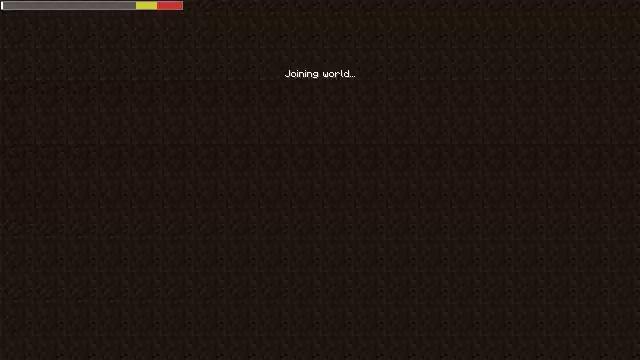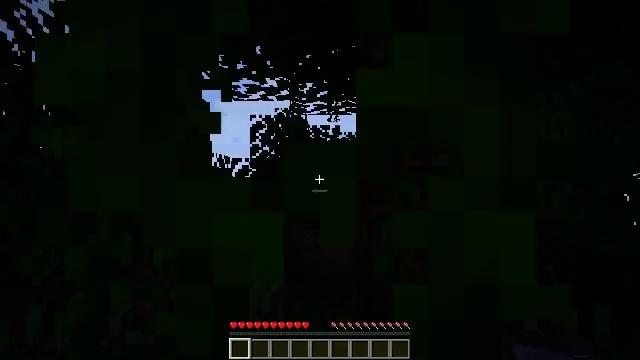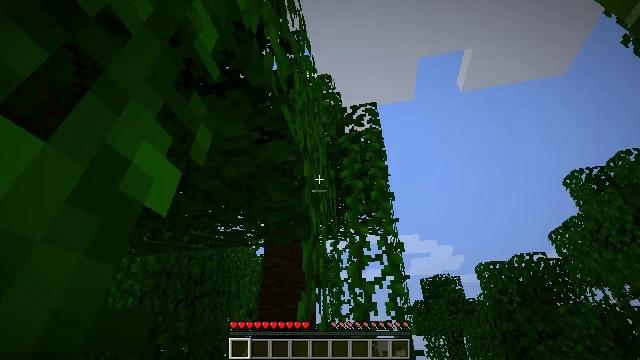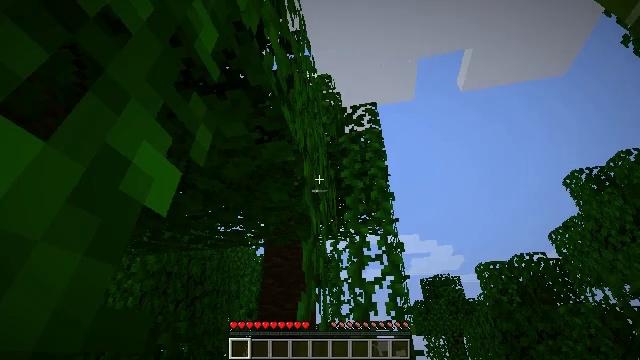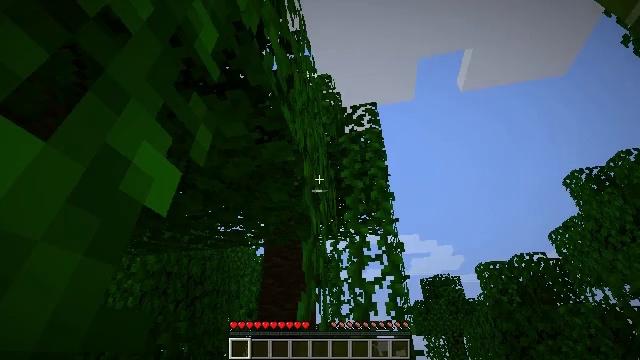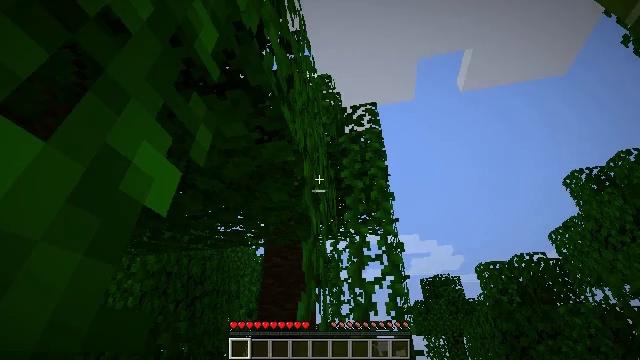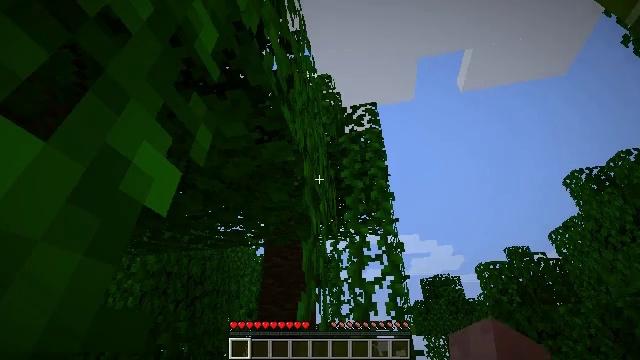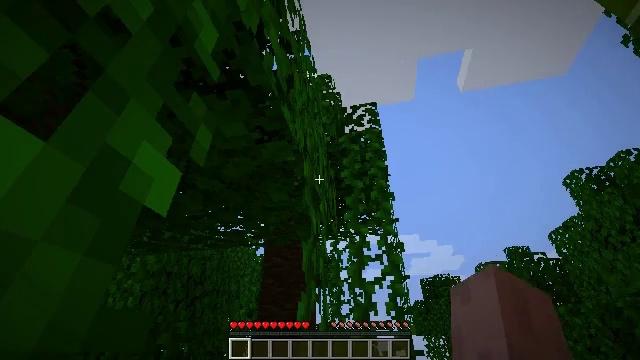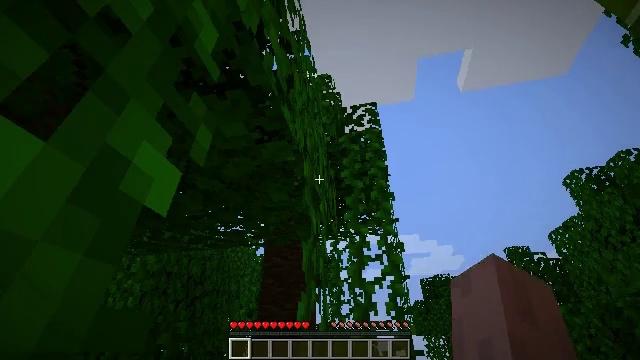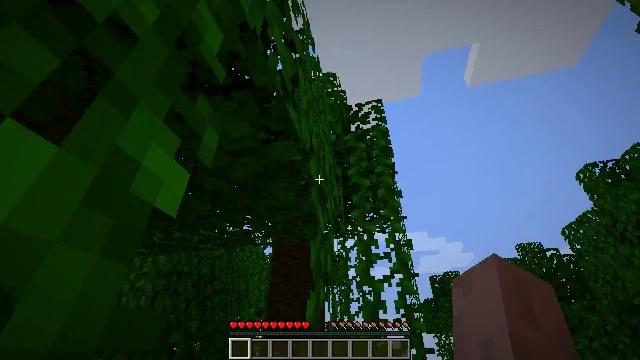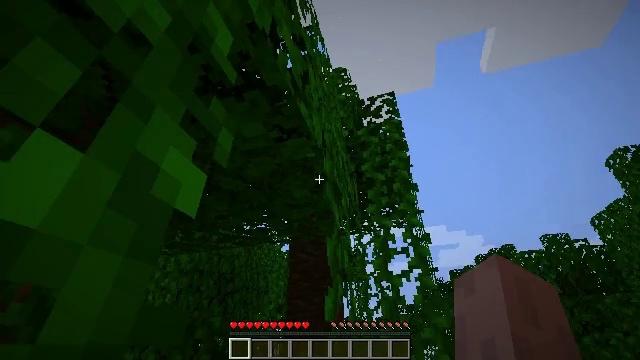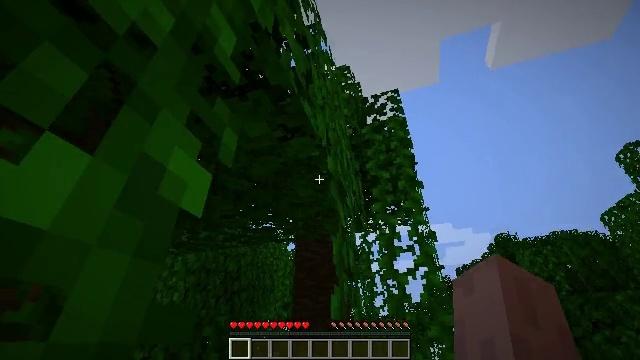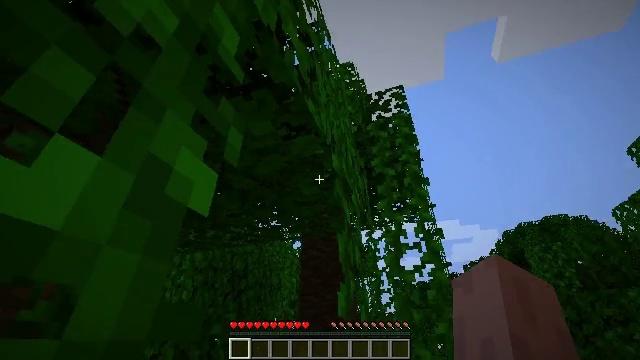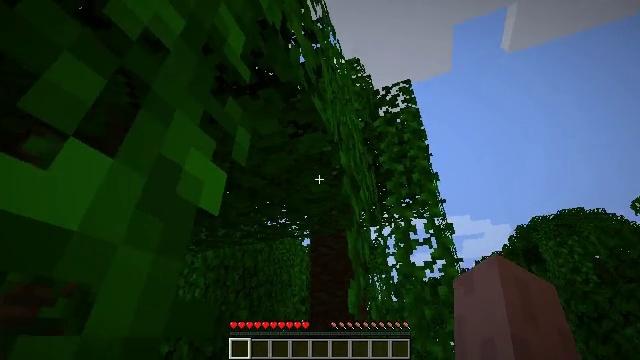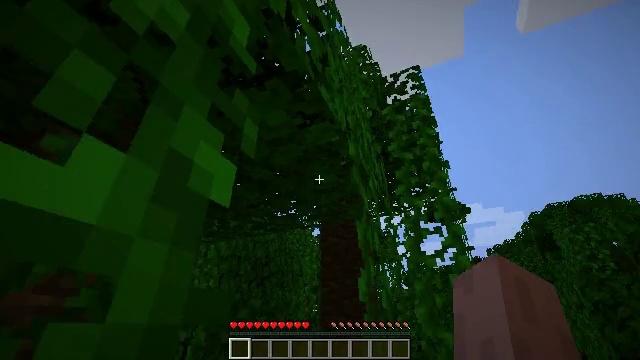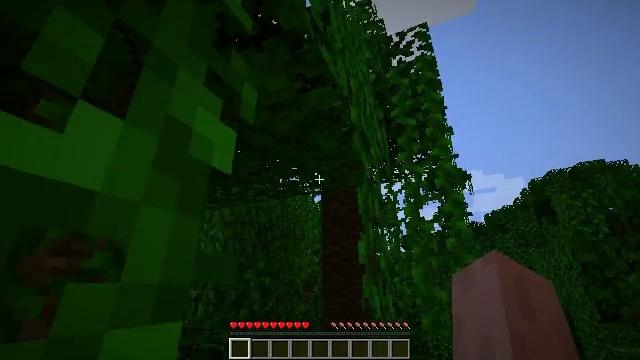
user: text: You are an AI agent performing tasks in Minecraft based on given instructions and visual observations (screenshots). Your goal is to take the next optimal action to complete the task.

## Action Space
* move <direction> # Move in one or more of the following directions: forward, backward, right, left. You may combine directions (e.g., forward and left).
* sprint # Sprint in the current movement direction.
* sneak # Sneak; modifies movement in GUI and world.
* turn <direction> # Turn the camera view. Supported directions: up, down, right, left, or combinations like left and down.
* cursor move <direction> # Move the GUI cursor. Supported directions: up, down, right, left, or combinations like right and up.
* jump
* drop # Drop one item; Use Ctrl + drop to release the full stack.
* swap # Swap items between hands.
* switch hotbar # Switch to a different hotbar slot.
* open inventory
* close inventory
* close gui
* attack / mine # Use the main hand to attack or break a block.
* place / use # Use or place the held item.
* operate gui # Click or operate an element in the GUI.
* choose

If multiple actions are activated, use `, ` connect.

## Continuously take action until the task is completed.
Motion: motion action
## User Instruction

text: Collect some bamboo.
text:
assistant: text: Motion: attack / mine
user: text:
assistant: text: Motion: turn right and up, attack / mine
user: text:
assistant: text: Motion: attack / mine
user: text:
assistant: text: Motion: attack / mine
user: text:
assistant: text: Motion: attack / mine
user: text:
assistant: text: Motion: attack / mine
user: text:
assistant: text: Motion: attack / mine
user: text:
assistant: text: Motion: attack / mine
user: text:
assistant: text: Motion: turn left, attack / mine
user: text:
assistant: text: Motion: turn left, attack / mine
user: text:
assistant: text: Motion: turn left, attack / mine
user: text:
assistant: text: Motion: turn left, attack / mine
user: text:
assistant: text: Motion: turn left, attack / mine
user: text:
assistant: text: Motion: turn left and down, attack / mine
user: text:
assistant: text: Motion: turn down, attack / mine
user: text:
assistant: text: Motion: turn right and down, attack / mine
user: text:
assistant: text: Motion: turn right and down, attack / mine
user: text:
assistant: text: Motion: turn right and down, attack / mine
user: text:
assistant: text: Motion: turn right and down, attack / mine
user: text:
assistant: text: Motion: turn right and down, attack / mine
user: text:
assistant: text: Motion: turn right, attack / mine
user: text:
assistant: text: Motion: attack / mine
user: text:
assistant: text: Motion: attack / mine
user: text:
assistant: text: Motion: attack / mine
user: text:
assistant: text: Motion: attack / mine
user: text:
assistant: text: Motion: attack / mine
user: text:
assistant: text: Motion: attack / mine
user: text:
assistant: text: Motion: attack / mine
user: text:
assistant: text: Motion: attack / mine
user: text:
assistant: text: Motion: attack / mine